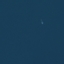
Land use / land cover: SeaLake